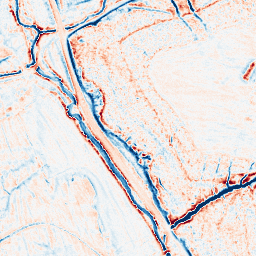
Category: edge_preserving
Decomposition family: anisotropic_diffusion
Decomposition parameters: iterations: 50
kappa: 30
gamma: 0.05
Upsampling method: bicubic
Upsampling parameters: scale: 2
Upsampling scale: 2